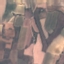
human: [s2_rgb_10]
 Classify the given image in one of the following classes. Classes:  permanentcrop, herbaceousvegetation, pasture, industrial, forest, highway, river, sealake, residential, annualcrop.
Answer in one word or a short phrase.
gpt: PermanentCrop